Question: What is the value of this measurement?
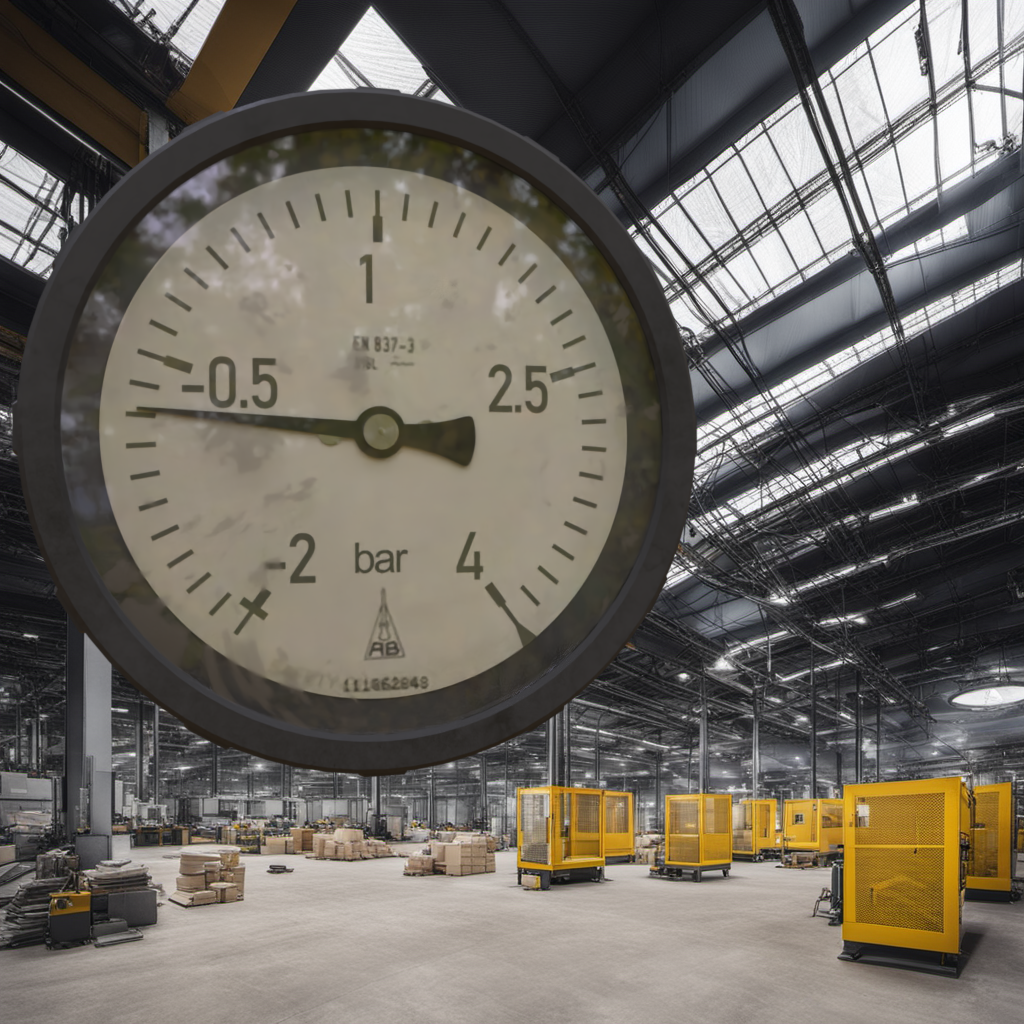
Answer: The result is -0.8
Question: What is the value range of this measurement?
Answer: The range is from -2 to 4
Question: What is the minimum and maximum reading range of this measurement?
Answer: The minimum value is -2 and the maximum value is 4